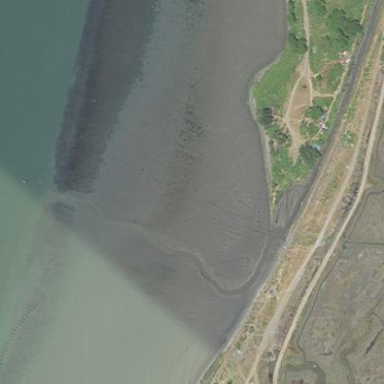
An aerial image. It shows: Tidal wetland with tidal flats.